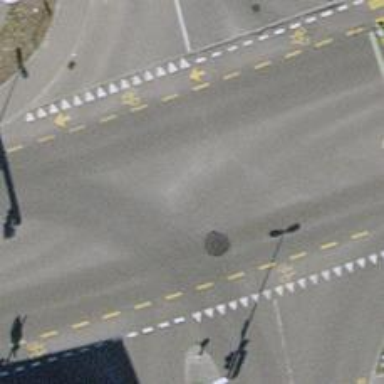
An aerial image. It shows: Asphalt road with primary highway designation. It includes separate cycle lane and sidewalk.